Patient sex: M
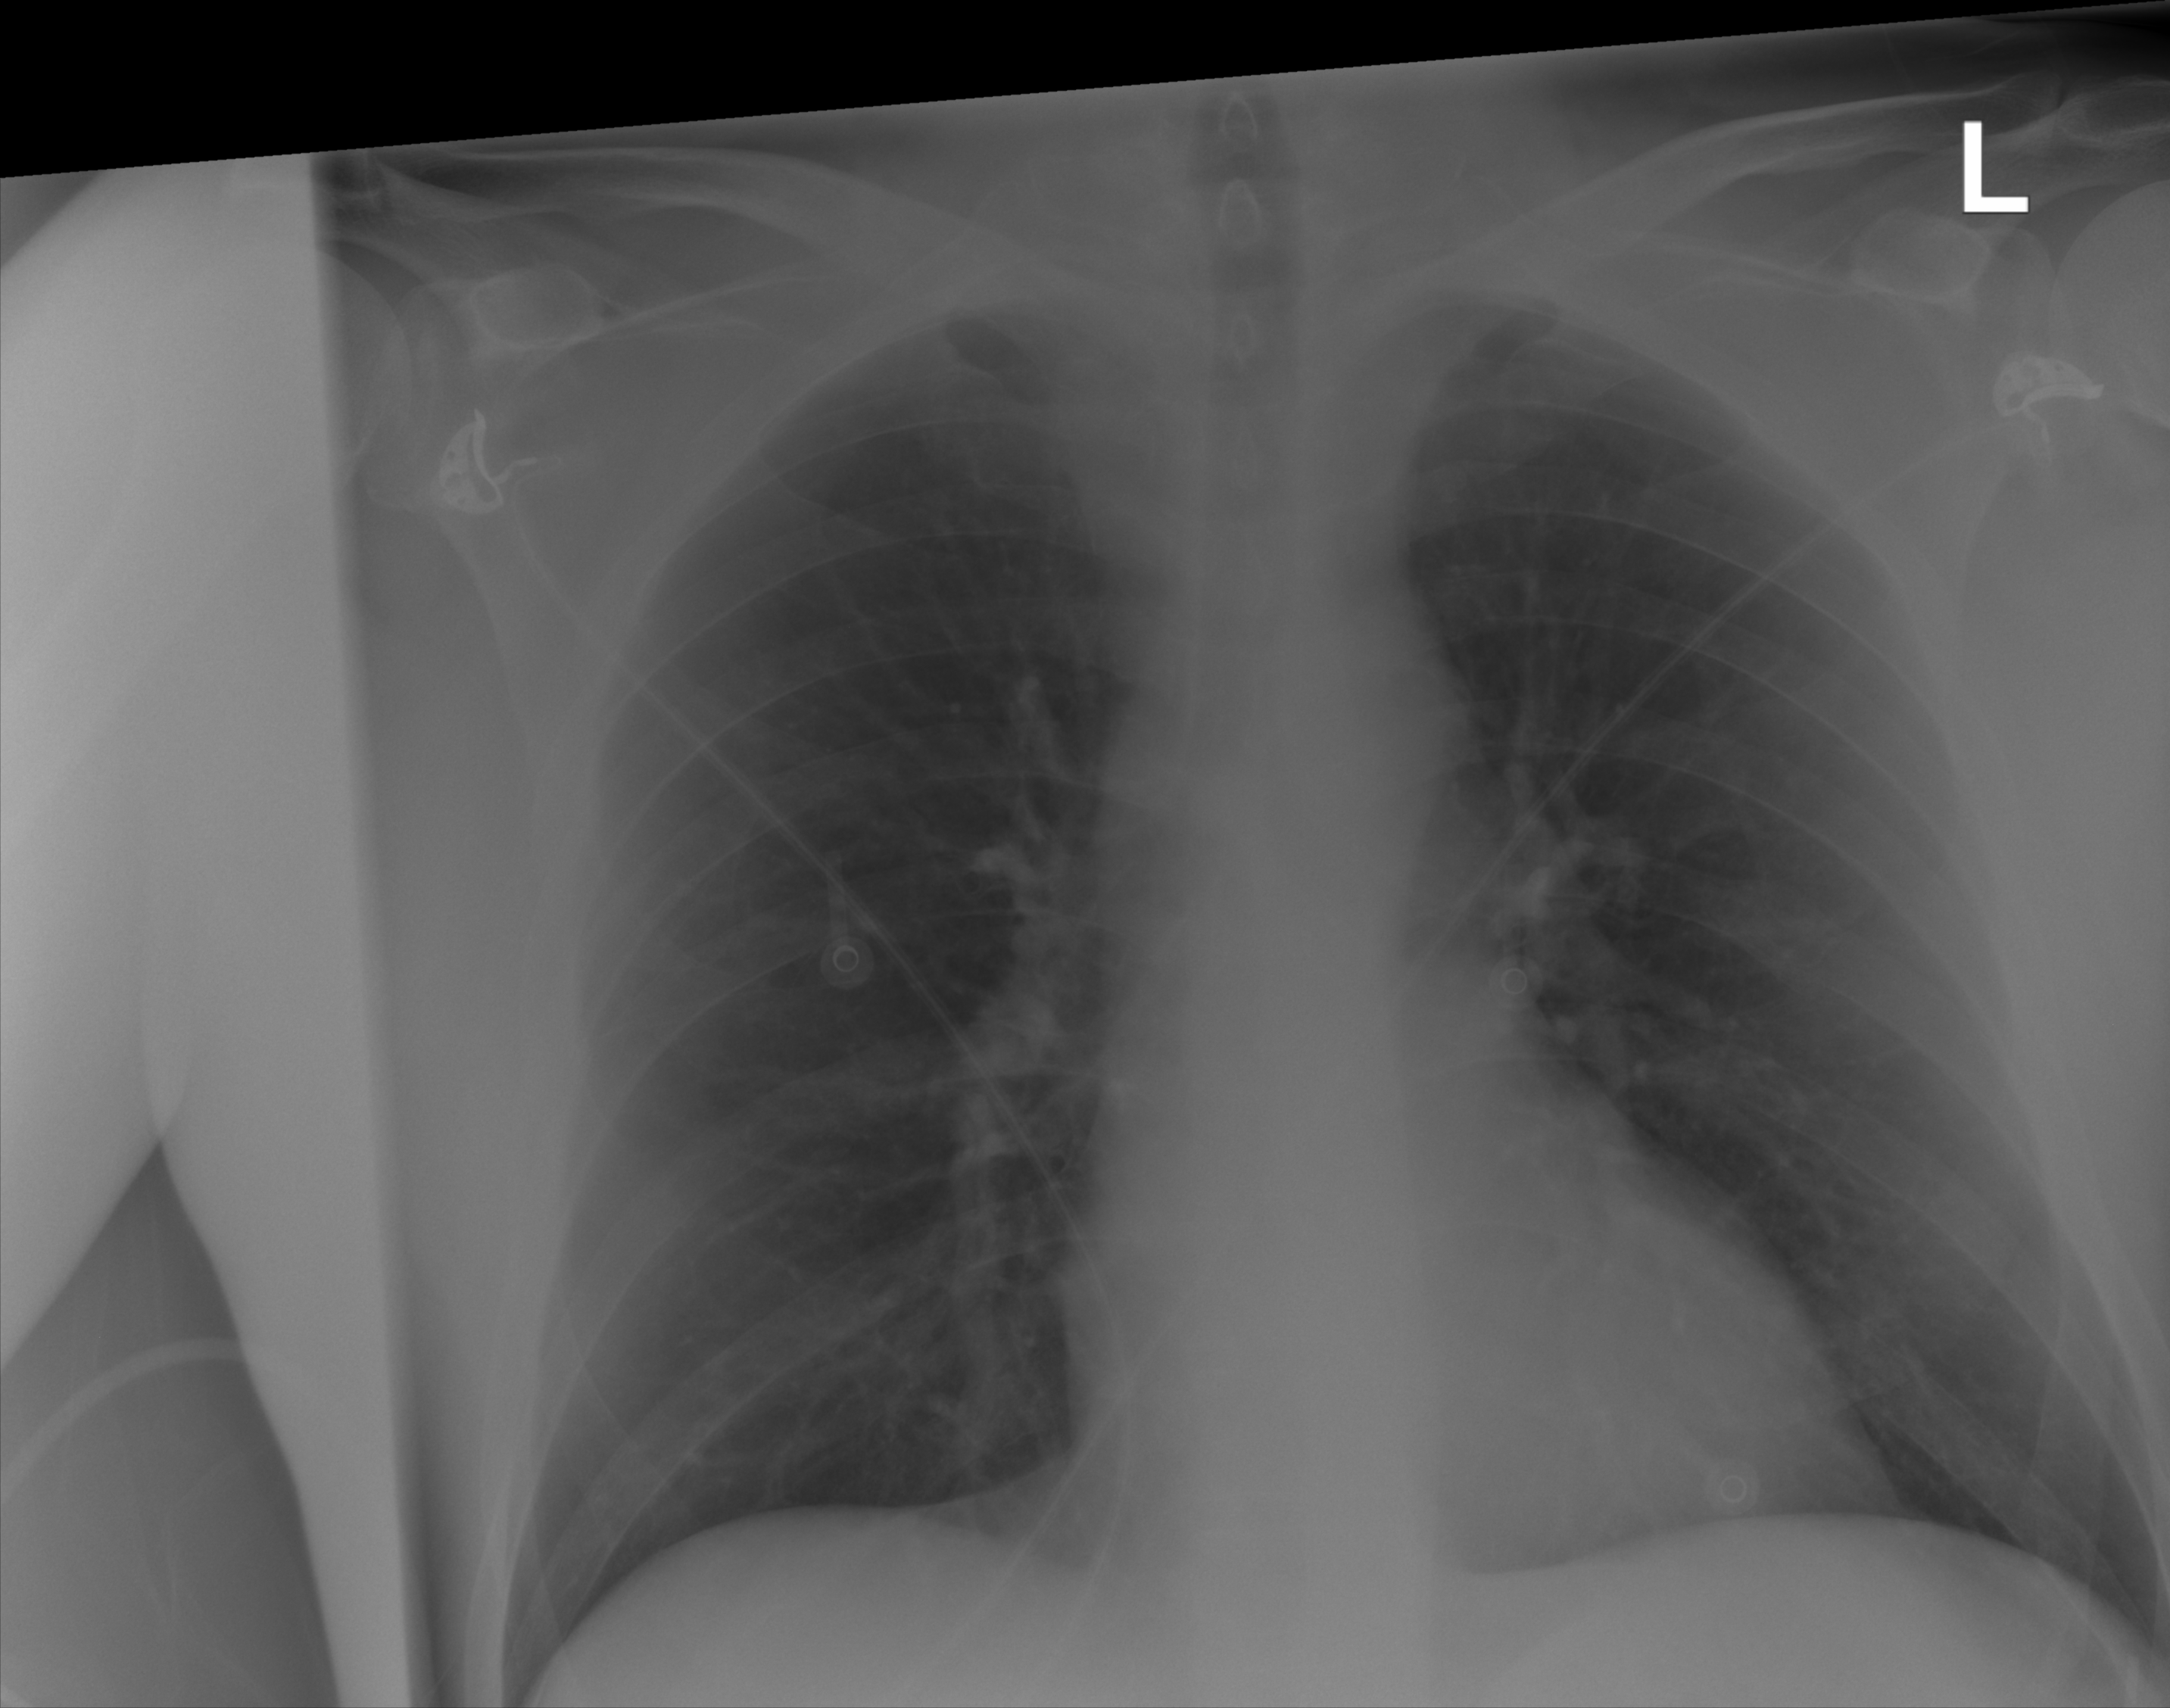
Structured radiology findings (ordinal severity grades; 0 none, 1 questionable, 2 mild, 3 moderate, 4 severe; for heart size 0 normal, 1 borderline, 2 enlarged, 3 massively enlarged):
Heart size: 0
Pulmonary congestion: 0
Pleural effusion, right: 0
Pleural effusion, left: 0
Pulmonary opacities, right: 0
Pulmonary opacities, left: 0
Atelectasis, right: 1
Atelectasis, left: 1